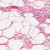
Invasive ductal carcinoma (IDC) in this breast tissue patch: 0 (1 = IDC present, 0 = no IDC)